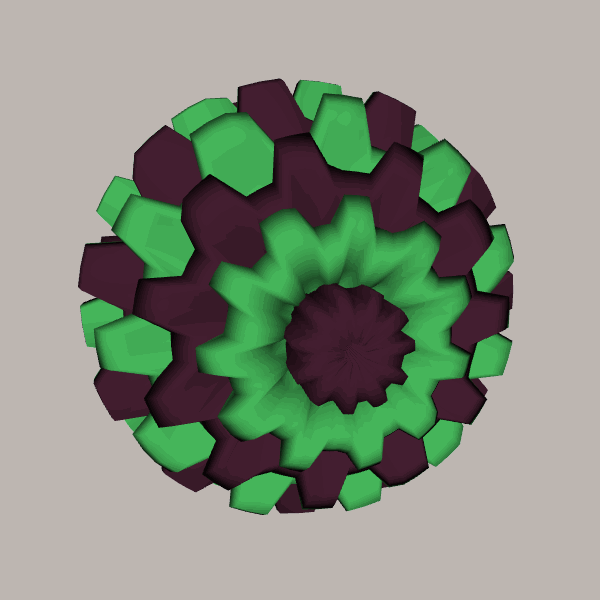
Background: light